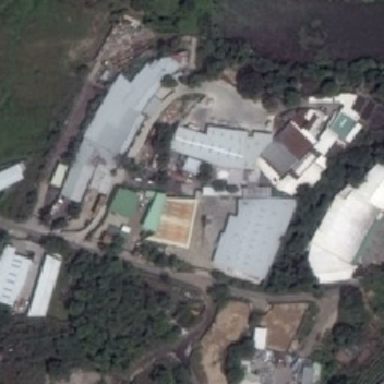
The factory is next to the factory .